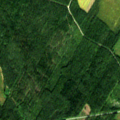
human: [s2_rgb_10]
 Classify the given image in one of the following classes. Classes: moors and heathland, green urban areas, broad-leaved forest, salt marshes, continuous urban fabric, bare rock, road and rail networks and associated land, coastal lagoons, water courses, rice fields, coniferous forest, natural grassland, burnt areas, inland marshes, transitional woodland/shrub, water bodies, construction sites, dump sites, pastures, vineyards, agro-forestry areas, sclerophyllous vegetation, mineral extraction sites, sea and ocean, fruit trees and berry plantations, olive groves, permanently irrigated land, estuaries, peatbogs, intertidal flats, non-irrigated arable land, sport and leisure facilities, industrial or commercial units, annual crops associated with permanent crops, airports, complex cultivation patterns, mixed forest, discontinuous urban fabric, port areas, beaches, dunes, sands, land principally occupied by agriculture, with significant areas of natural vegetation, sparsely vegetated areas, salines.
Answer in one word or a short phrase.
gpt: non-irrigated arable land, coniferous forest, mixed forest